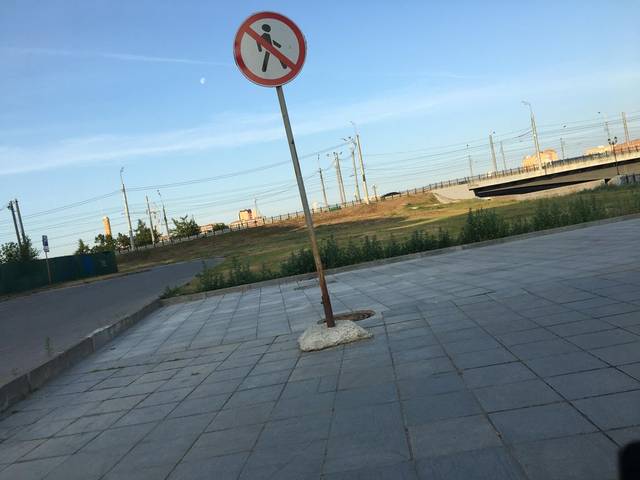
Region: Russia
Coordinates: 56.629, 47.901